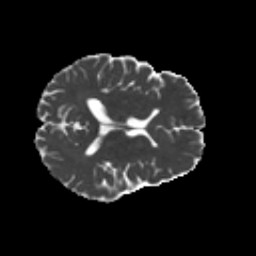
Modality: MD
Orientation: axial
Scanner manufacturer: siemens
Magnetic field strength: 3 T
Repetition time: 4.16 s
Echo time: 0.0806 s